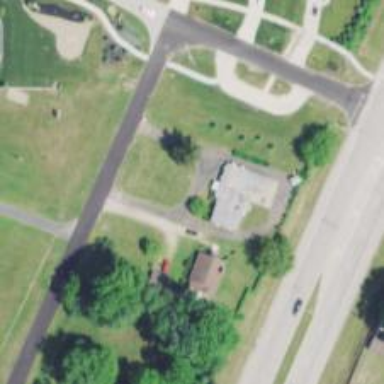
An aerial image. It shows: Driveway.